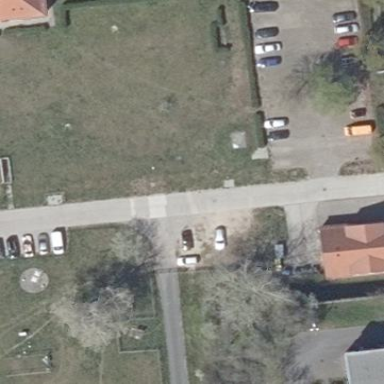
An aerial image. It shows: Parking area with surface.